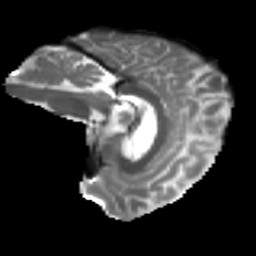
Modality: T2w
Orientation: sagittal
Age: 62
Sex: female
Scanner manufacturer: ge
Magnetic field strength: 3 T
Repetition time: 7.8 s
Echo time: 0.0606 s